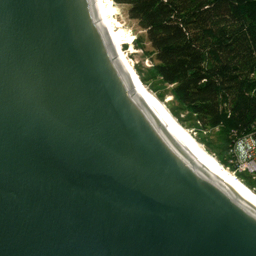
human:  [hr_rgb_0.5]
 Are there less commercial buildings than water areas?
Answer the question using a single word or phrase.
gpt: yes

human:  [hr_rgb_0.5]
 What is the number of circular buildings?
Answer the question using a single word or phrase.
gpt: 0

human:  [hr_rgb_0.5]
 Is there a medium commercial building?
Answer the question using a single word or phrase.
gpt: no

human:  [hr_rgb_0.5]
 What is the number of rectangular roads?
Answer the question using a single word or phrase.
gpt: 0

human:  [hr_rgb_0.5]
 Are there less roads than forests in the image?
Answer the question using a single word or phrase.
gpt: yes

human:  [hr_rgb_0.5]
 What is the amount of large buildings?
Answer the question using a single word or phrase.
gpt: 0

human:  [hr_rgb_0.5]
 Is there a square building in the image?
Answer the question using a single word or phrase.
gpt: no

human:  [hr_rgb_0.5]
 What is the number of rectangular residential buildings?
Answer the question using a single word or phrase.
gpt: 37

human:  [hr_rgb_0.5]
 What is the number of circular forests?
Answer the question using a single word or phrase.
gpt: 0

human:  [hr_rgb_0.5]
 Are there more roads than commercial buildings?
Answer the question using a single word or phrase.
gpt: yes

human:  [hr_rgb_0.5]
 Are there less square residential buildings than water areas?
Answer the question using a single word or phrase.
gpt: yes

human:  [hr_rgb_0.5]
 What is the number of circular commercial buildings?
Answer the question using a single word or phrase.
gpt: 0

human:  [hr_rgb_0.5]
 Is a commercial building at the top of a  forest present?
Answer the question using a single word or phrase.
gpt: yes

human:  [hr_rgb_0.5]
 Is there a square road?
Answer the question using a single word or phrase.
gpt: no

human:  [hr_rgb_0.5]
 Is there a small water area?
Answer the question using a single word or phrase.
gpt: yes

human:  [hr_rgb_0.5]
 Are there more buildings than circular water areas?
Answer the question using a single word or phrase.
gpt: yes

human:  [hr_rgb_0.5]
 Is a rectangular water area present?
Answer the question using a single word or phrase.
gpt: no

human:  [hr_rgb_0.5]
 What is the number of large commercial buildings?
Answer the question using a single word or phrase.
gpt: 0

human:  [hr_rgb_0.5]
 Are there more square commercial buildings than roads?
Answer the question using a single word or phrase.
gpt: no

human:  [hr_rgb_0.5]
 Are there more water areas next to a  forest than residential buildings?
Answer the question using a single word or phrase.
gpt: no

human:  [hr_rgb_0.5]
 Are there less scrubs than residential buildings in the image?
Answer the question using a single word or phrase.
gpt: yes

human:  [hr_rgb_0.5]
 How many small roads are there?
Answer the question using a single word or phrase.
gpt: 101

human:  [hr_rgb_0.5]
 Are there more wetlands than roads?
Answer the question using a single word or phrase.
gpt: no

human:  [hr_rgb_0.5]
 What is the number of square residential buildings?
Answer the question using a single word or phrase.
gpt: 0

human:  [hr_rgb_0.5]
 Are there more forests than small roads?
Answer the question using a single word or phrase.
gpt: yes

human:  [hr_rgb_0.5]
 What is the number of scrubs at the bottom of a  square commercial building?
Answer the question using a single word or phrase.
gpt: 0

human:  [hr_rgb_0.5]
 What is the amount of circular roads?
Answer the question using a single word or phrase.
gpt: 0

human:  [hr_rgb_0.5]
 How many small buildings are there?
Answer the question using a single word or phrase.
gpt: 66

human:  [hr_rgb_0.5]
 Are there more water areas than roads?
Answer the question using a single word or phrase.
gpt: no

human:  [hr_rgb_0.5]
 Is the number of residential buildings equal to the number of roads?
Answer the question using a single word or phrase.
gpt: no

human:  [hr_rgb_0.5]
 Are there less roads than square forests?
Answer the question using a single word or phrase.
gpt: no

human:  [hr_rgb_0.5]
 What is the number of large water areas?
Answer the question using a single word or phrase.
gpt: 0

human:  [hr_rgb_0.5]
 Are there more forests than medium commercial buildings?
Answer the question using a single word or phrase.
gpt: yes

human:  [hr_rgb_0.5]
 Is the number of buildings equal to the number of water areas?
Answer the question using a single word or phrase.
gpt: no

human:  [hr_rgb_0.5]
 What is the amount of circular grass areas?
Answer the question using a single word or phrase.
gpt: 1

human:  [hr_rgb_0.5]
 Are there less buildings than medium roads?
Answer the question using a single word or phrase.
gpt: no